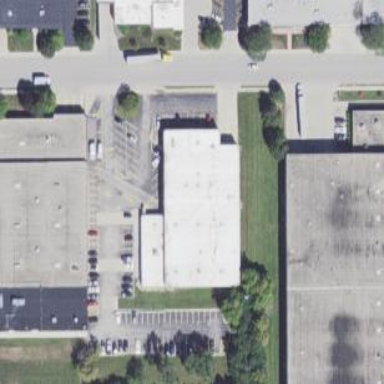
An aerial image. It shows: Industrial building.